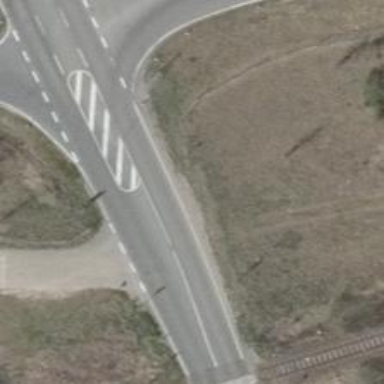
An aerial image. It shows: Secondary road with asphalt surface.